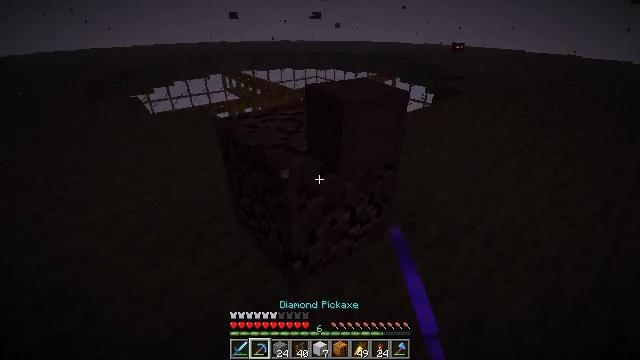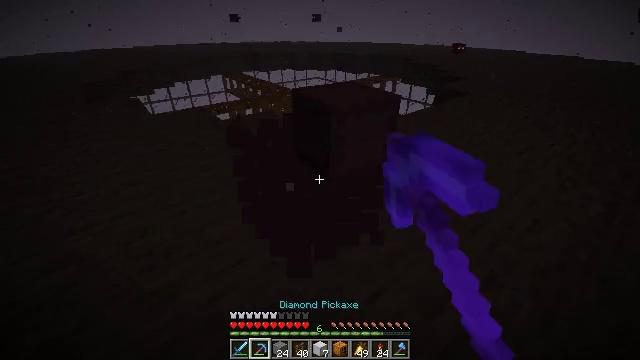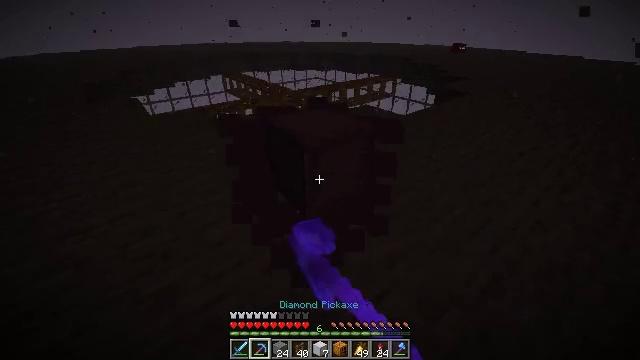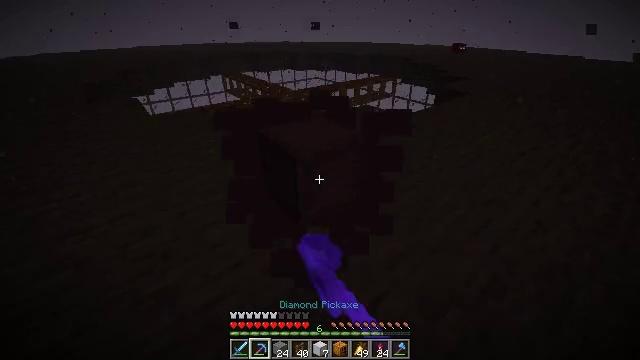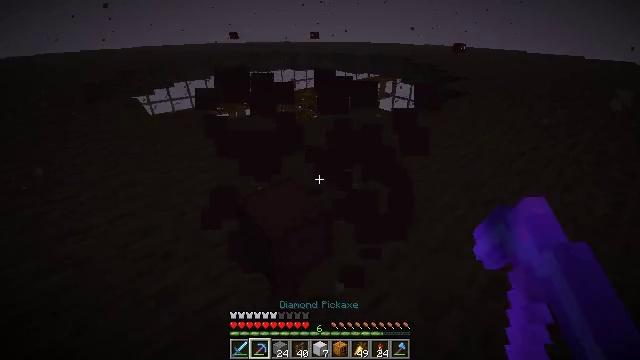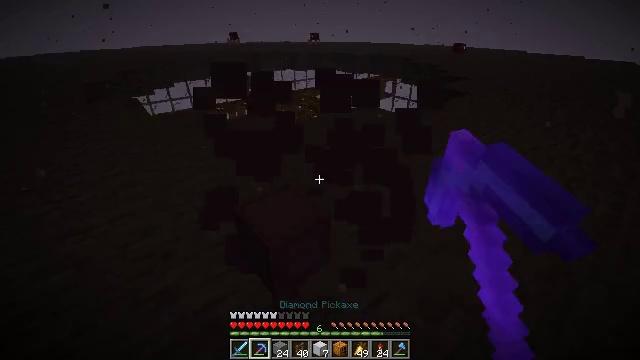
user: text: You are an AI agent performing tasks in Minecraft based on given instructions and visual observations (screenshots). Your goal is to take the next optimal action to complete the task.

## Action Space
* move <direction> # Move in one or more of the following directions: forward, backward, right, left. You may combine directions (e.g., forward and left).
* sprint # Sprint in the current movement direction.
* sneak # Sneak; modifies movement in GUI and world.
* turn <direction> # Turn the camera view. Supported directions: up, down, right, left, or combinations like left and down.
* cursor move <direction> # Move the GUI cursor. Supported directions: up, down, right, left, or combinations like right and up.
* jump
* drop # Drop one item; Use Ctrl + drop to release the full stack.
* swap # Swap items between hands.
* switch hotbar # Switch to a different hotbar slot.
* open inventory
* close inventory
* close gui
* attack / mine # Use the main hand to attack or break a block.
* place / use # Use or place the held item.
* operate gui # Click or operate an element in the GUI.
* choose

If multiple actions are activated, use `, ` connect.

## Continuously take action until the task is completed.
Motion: motion action
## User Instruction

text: Collect the shulker box to move it.
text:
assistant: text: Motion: attack / mine
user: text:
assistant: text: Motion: attack / mine
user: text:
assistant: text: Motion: attack / mine
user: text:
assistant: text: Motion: attack / mine
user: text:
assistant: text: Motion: attack / mine
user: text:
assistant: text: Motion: attack / mine